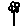
Label: flower